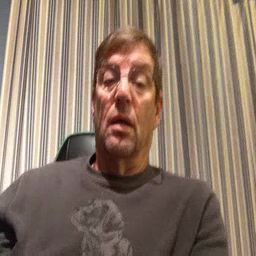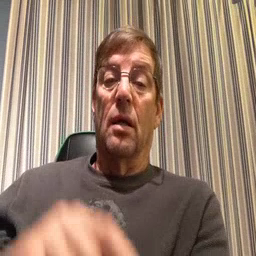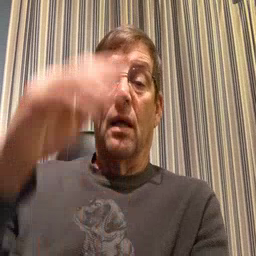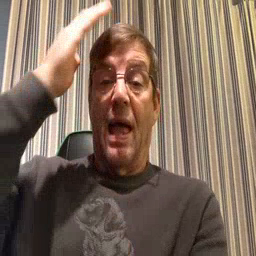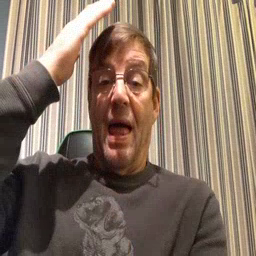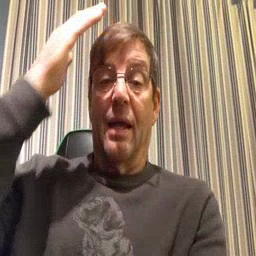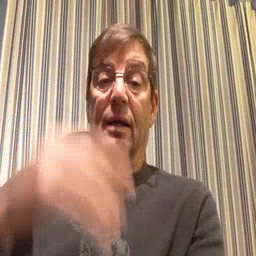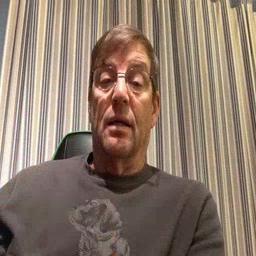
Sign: hat